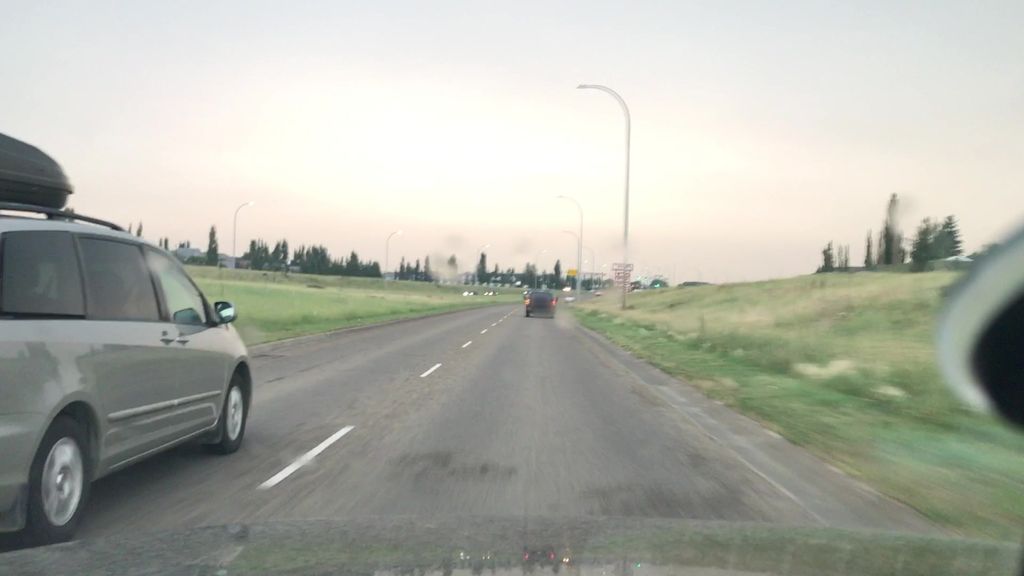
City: edmonton